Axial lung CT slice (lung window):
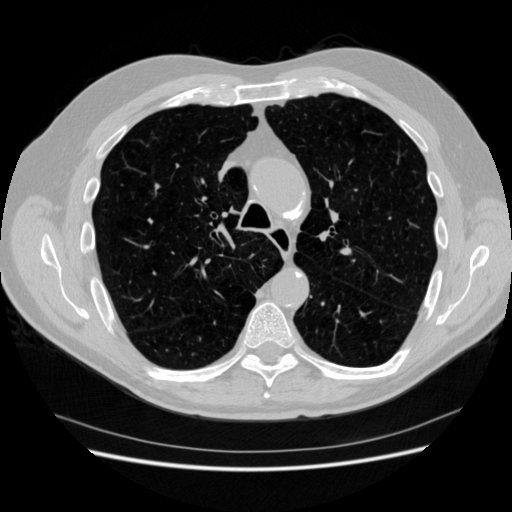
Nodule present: no